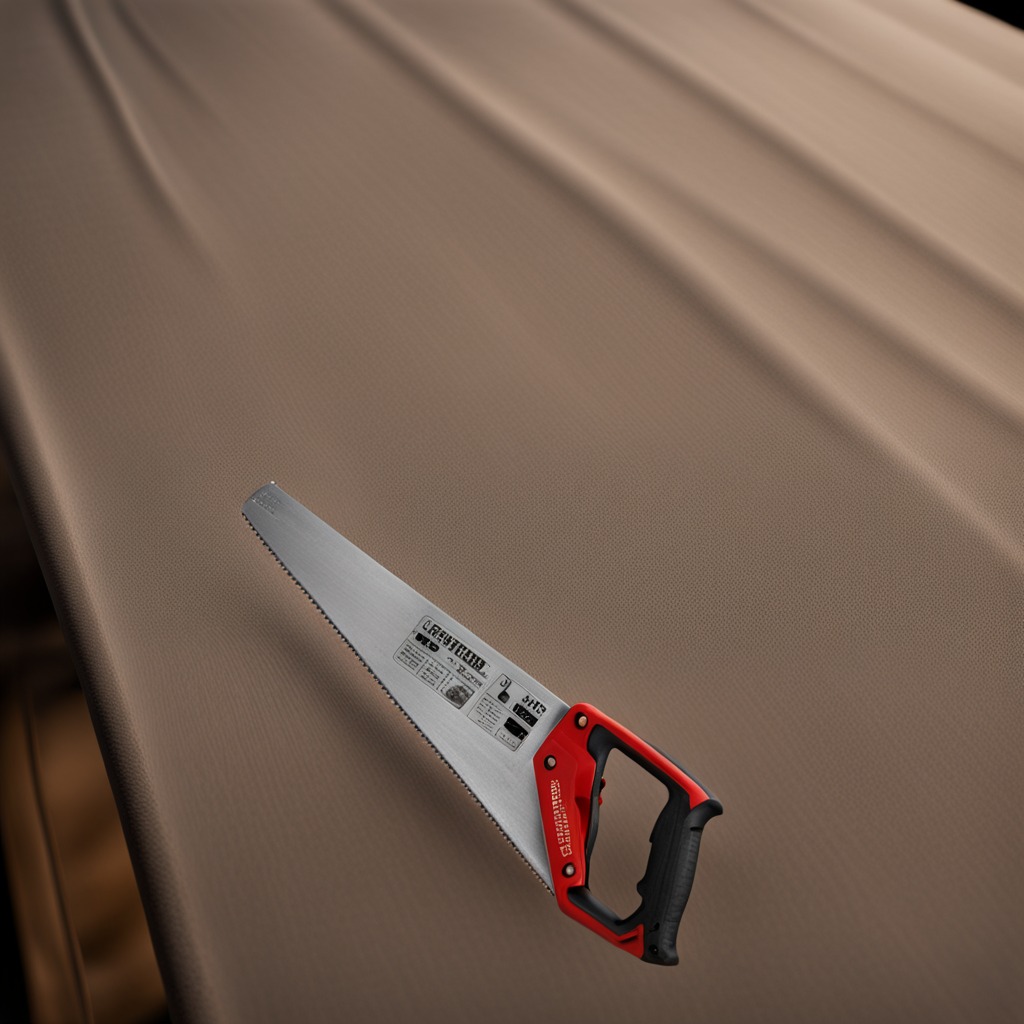
A metal saw is lying on the wooden table.